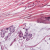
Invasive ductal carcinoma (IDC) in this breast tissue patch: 1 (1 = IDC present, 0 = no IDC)